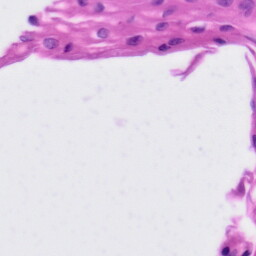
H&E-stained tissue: Tonsil